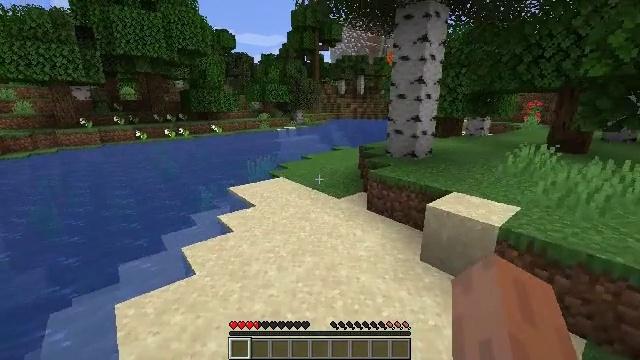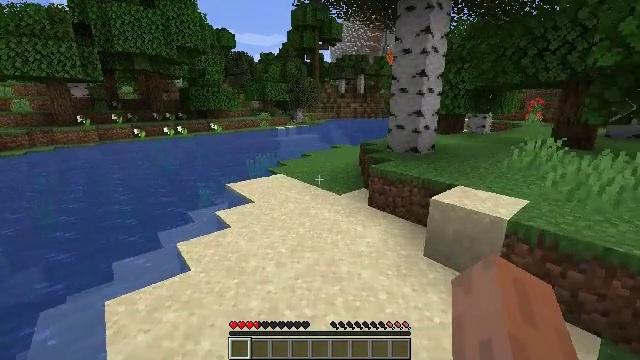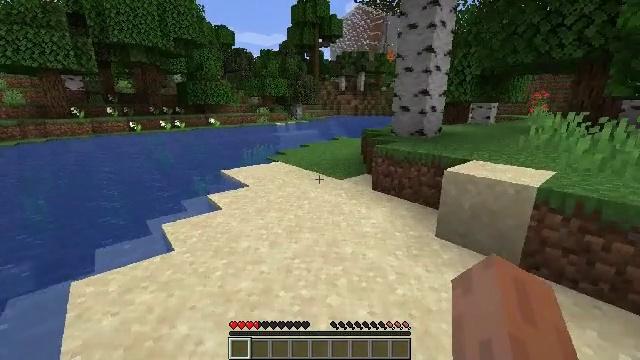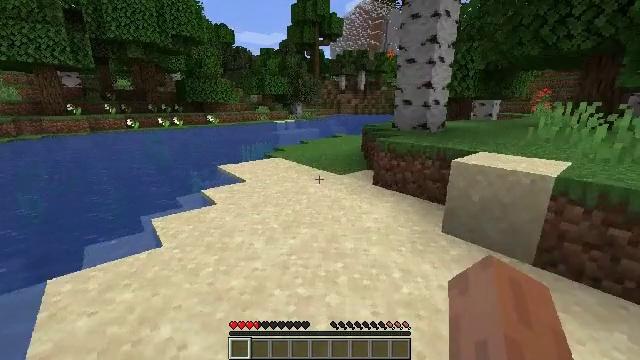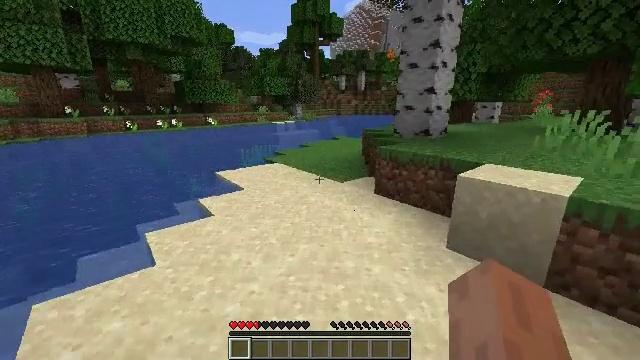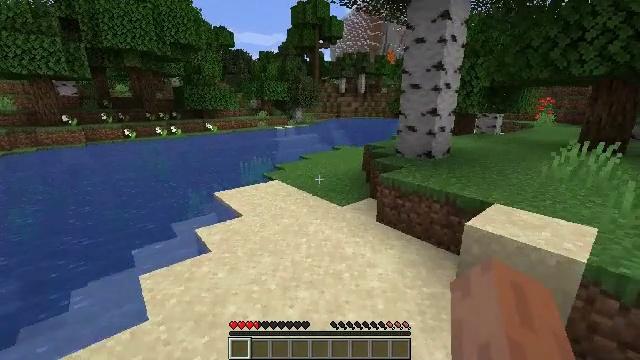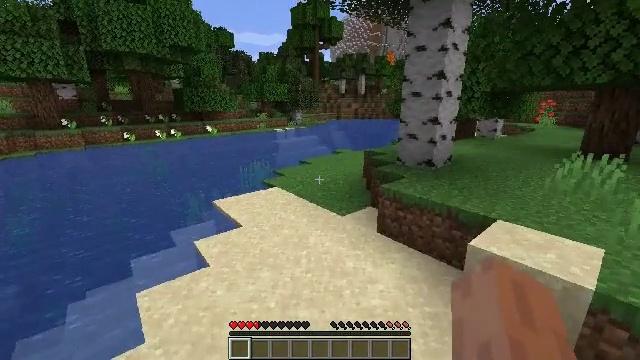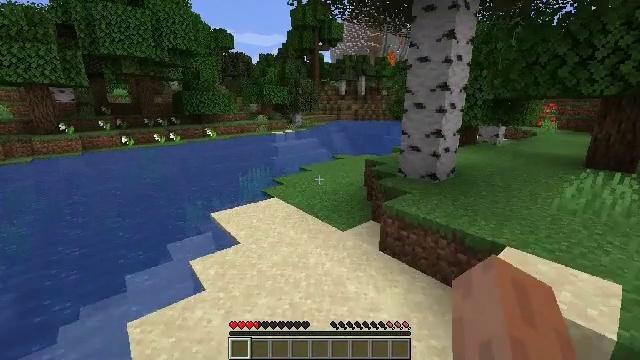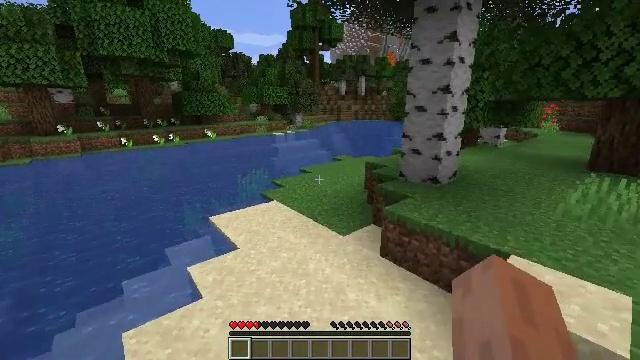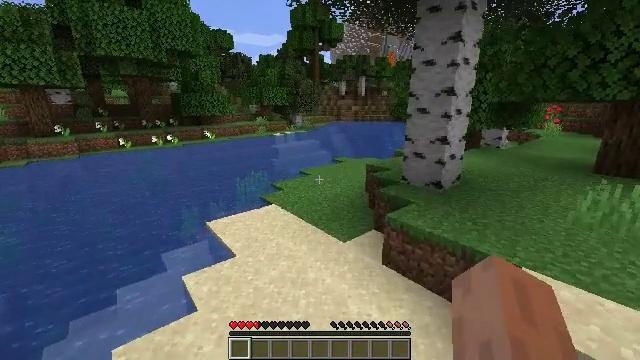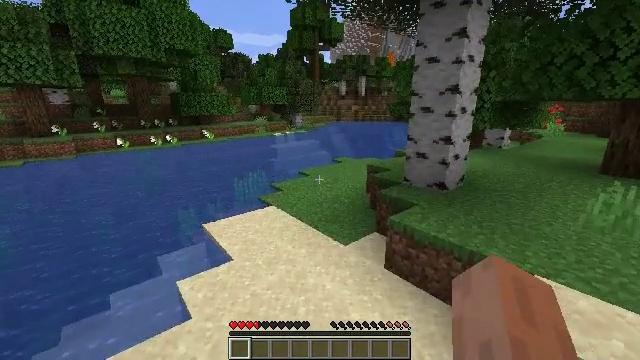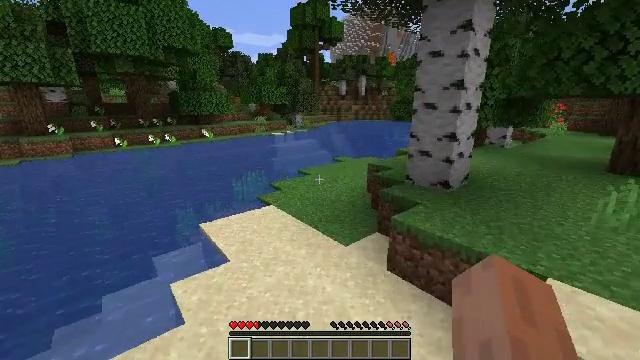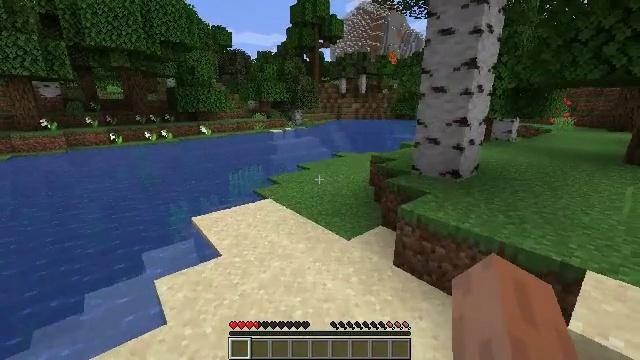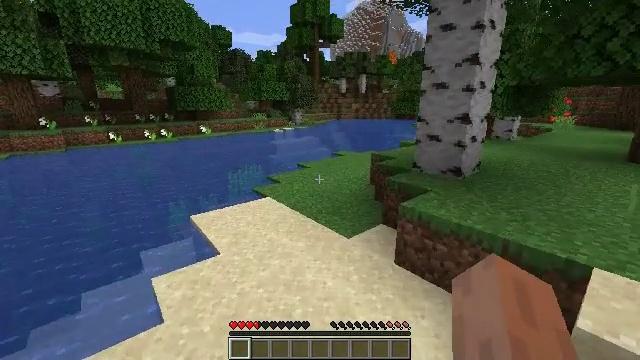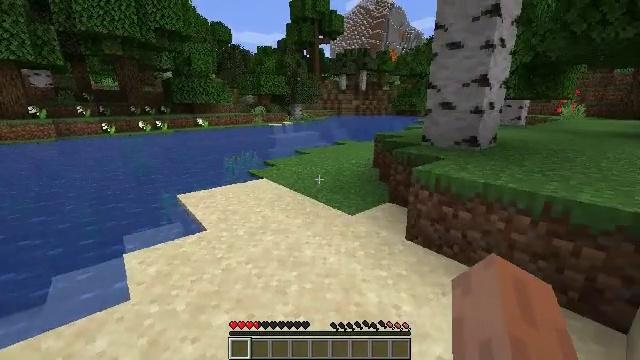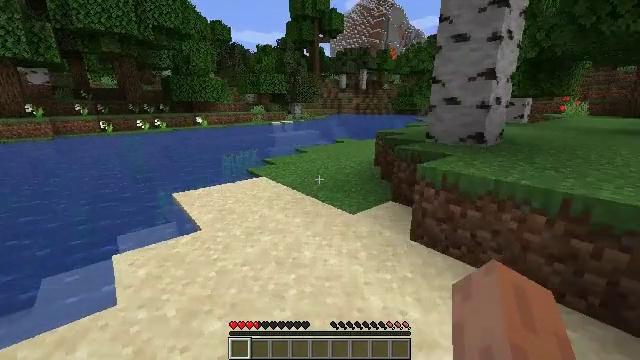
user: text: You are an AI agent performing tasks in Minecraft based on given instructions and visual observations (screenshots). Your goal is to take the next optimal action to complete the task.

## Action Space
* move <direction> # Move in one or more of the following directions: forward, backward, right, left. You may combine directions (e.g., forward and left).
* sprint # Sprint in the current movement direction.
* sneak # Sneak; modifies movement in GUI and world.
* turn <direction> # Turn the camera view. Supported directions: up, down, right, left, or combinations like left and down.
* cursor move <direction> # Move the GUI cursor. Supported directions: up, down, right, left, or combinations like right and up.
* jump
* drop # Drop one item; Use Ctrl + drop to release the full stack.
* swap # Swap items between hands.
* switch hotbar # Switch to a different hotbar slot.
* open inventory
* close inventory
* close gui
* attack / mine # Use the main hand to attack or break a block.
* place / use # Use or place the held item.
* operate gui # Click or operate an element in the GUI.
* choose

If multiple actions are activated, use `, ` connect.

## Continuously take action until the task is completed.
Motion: motion action
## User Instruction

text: Kill the pig.
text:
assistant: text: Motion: move forward, sprint, jump
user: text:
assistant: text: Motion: move forward, sprint, jump
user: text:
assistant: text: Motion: move forward, sprint, jump
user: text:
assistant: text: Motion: move forward, sprint, jump
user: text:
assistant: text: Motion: move forward, sprint, jump
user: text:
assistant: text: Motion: move forward, sprint, jump
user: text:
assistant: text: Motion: move forward, sprint, jump
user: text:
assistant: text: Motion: move forward, sprint, jump
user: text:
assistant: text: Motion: move forward, sprint, jump
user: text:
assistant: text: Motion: move forward, sprint, jump
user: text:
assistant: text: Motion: move forward, sprint, jump
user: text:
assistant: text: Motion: move forward, sprint, jump
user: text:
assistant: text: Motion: move forward, sprint, jump
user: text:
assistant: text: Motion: move forward, sprint, jump
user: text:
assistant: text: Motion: move forward, sprint, jump
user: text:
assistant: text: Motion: move forward, sprint, jump
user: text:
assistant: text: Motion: move forward, sprint, turn left, jump
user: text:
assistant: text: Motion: move forward and move right, sprint, turn left and up, jump
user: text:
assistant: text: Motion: move forward and move right, sprint, turn left and up, jump
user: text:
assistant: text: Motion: move forward and move right, sprint, turn left, jump
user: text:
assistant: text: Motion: move forward and move right, sprint, turn left, jump
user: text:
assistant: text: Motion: move forward and move right, sprint, turn left, jump
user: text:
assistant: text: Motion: move forward and move right, sprint, turn left, jump
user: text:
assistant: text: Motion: move forward and move right, sprint, turn left, jump
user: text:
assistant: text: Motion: move forward and move right, sprint, turn left, jump
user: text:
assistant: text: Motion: move forward and move right, sprint, turn left, jump
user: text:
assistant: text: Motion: move forward and move right, sprint, turn left, jump
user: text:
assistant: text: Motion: move forward and move right, sprint, turn left, jump
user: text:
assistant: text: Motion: move forward and move right, sprint, turn left, jump
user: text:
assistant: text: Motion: move forward and move right, sprint, turn left, jump